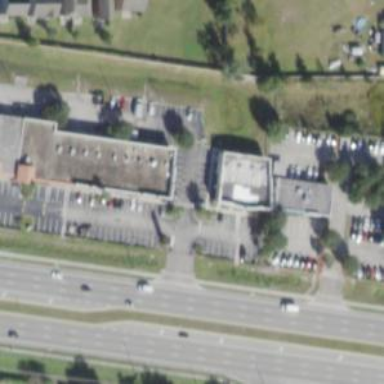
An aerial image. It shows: Parking space is available.